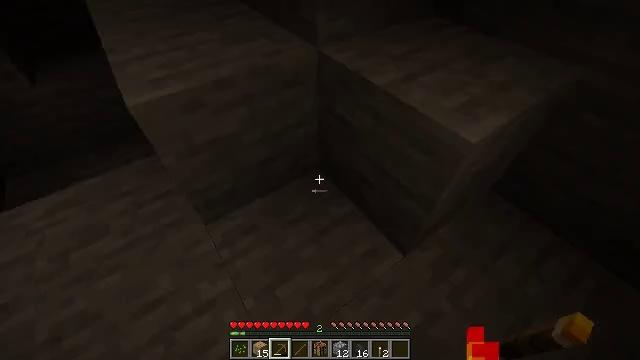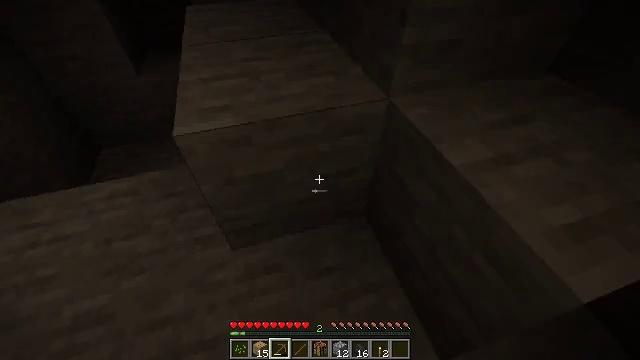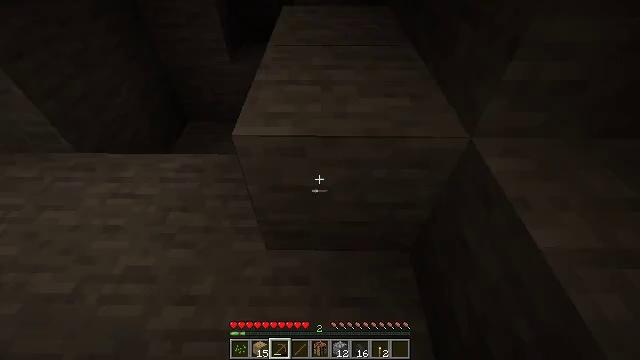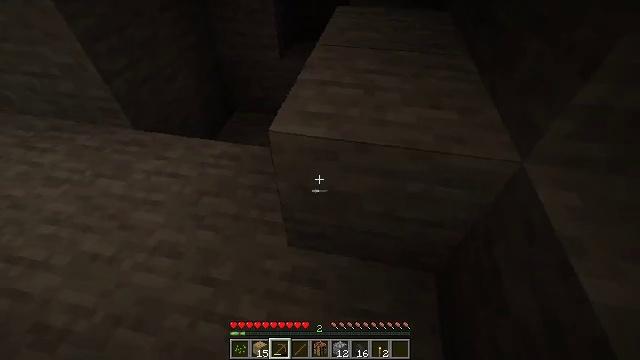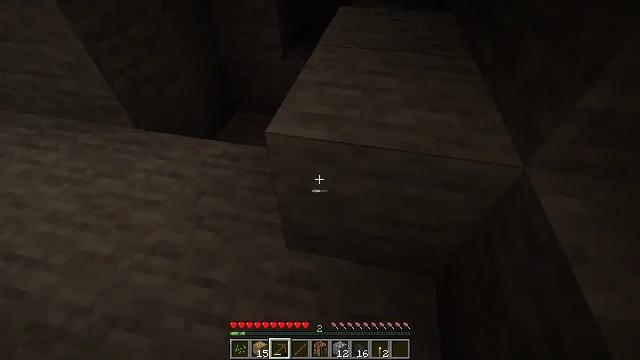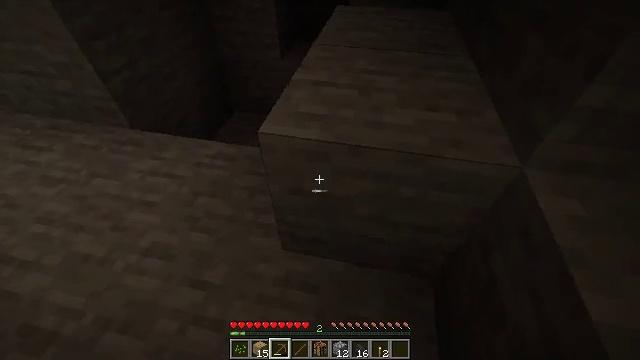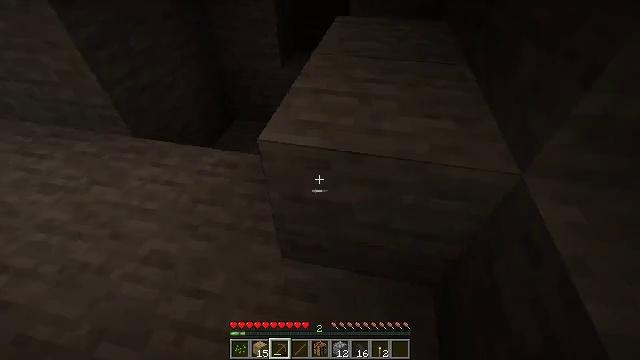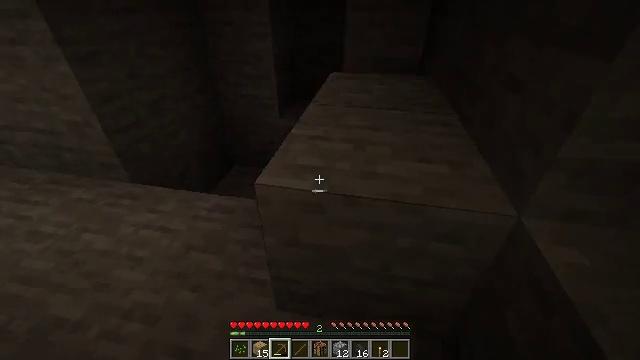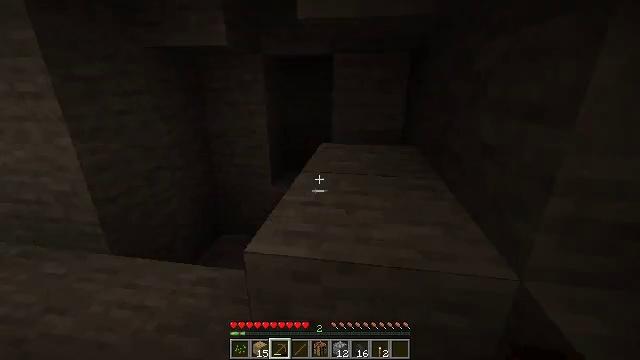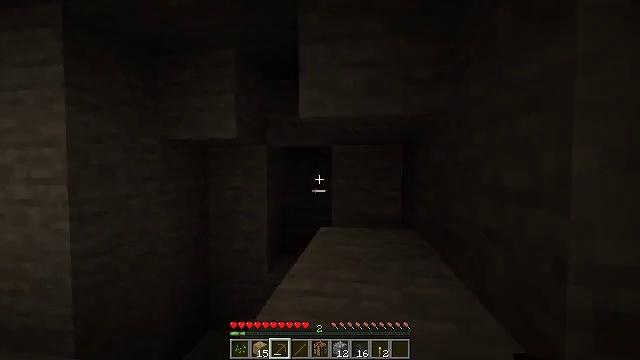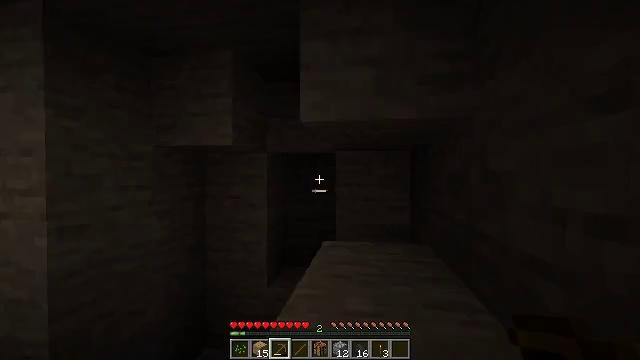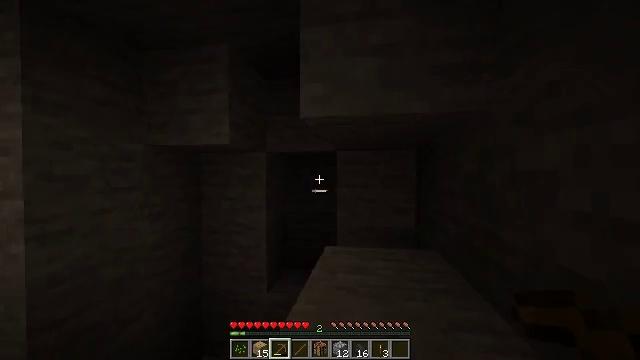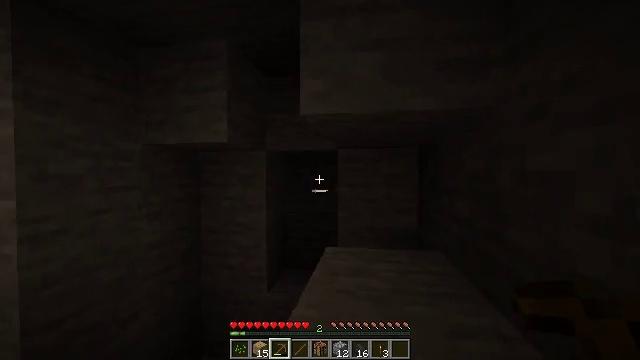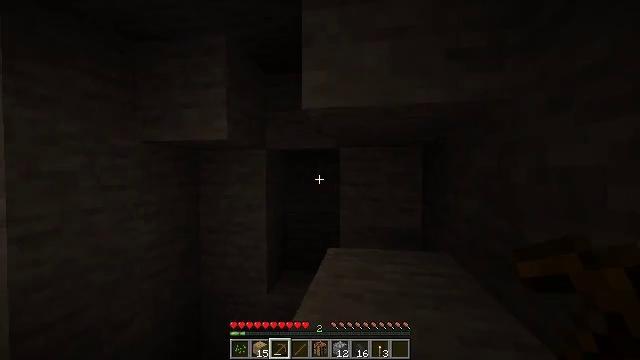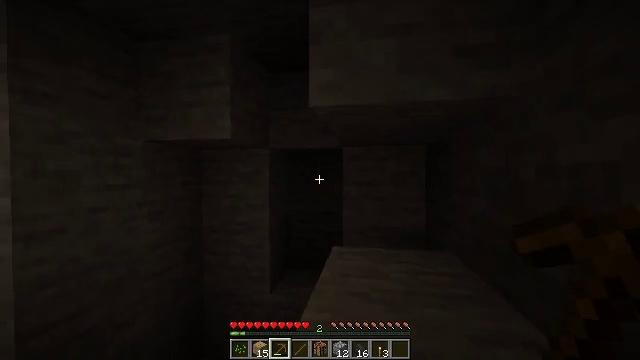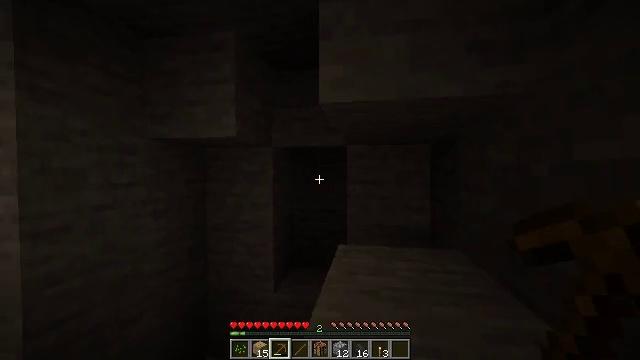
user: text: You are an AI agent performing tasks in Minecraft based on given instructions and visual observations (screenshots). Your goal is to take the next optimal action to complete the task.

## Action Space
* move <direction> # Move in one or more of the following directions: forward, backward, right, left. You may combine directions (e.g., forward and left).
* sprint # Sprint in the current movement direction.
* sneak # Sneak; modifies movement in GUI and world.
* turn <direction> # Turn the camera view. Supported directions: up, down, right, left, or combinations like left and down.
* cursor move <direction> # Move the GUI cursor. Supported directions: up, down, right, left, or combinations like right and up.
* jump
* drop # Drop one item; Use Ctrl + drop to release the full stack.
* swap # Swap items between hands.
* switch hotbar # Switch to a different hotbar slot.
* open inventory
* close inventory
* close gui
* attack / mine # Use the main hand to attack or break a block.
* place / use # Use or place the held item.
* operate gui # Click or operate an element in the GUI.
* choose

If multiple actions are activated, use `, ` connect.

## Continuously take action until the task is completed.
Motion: motion action
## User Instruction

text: Destroy the wall torch to gather it.
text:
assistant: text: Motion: move forward, turn left and up
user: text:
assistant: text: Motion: turn left
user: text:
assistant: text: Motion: turn left
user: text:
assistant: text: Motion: no_op
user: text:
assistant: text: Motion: no_op
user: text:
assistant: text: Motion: turn up
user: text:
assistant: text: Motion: turn up
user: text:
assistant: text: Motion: turn right and up
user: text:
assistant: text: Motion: move forward, turn up
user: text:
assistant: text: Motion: move forward, turn up
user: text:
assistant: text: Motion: move forward
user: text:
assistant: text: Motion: move forward
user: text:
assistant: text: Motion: move forward
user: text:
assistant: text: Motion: move forward
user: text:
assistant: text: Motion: move forward
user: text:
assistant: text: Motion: no_op
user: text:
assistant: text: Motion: move left, turn left and down
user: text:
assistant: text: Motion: move left, turn left and down
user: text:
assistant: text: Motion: move left, turn left and down
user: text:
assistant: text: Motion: move left, turn left and down
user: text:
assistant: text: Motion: move left, turn left and down
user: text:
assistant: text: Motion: move forward and move left, turn left and down
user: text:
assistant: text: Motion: move forward and move left, turn left and down
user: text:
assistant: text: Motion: move forward and move left, turn left
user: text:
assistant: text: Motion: move forward, turn left and up
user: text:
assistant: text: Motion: move forward, turn left and up
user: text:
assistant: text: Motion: move forward, turn left and up
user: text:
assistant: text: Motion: move forward, turn left and up
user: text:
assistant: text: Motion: move forward, turn left and up
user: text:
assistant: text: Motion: move forward, turn left and up